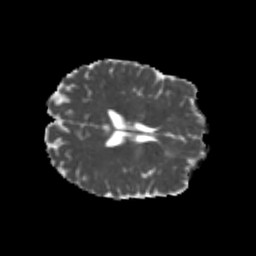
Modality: MD
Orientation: axial
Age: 22
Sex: male
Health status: healthy
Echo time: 0.074 s